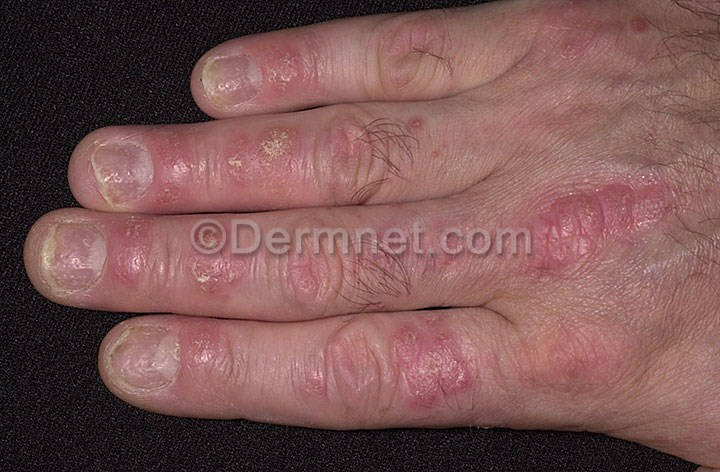
Disease: Psoriasis pictures Lichen Planus and related diseases